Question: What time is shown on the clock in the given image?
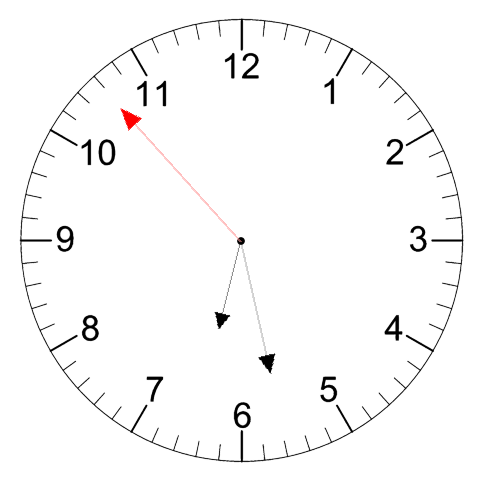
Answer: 06:27:53